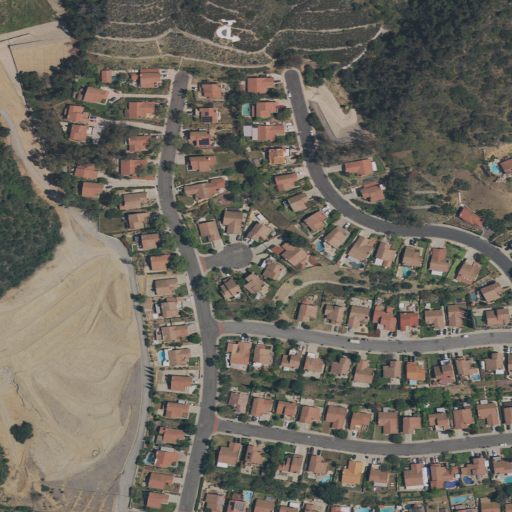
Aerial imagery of valley in California named Maddock Canyon containing low intensity development, open development, shrub, and medium intensity development